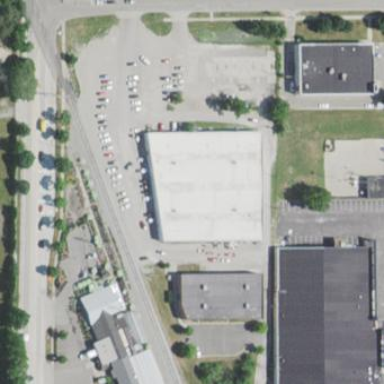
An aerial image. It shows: Commercial building.